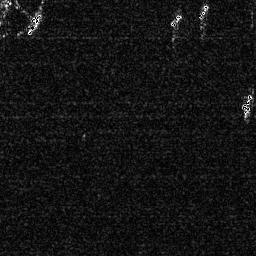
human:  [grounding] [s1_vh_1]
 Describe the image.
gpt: In the satellite image, there is  <ref>1 small ship </ref> <box>[[8, 4, 15, 13, 0]]</box> located at top left,  <ref>1 small ship </ref> <box>[[65, 4, 69, 10, 0]]</box> located at top,  <ref>1 small ship </ref> <box>[[76, 0, 81, 7, 0]]</box> located at top right,  <ref>1 small ship </ref> <box>[[93, 35, 98, 45, 0]]</box> located at right.